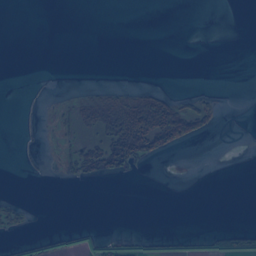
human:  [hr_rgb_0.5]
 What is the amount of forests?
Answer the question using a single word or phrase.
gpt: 53

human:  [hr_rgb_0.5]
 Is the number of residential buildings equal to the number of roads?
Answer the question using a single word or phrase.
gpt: no

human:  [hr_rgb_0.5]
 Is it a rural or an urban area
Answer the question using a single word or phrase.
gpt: rural

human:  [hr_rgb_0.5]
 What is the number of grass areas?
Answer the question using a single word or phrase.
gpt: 19

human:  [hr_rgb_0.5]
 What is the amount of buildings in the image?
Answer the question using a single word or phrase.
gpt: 2

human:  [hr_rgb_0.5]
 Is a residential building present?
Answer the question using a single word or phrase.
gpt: yes

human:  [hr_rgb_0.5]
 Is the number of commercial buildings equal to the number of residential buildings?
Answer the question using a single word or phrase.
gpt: no

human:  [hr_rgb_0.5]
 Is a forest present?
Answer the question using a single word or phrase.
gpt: yes

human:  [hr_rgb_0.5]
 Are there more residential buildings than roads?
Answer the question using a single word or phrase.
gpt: no

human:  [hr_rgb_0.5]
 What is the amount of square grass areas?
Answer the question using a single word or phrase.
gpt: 0

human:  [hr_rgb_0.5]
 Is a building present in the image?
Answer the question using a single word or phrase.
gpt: yes

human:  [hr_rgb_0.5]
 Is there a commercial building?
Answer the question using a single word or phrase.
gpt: no

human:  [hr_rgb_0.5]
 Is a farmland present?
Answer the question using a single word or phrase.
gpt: yes

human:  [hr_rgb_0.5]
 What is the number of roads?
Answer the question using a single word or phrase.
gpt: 42

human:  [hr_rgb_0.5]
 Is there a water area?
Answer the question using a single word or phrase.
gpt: yes

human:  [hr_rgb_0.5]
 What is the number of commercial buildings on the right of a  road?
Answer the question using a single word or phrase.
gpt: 0

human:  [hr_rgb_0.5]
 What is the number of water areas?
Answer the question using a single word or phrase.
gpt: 5

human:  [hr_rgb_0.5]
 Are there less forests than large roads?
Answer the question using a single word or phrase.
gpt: no

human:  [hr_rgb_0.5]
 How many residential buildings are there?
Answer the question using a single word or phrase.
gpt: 2

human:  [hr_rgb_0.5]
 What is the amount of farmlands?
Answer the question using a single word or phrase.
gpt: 4

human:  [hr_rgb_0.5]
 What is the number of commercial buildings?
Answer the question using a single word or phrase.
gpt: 0

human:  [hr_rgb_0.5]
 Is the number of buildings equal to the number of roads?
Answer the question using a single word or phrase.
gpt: no

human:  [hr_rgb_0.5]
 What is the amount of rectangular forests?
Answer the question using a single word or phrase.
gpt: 10

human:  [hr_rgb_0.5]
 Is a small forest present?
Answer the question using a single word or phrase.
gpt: yes

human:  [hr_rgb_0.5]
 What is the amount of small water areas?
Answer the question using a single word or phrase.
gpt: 3

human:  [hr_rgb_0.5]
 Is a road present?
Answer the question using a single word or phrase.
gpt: yes

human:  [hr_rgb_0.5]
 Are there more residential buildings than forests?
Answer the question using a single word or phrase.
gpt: no

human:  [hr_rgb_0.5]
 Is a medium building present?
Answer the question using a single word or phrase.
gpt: no

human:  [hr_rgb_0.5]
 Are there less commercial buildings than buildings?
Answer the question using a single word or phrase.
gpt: yes

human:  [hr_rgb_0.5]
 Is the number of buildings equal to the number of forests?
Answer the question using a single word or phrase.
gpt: no

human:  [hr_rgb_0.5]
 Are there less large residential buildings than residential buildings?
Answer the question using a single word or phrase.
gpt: yes

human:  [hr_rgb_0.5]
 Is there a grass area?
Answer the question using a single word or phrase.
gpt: yes

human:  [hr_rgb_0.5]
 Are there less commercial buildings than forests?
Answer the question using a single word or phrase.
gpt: yes

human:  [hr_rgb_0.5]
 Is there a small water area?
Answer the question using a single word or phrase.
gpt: yes

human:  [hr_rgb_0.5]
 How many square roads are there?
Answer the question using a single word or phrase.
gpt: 0

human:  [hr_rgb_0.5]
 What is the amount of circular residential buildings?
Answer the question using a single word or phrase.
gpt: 0

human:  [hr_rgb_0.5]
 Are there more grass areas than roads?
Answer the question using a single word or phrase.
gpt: no

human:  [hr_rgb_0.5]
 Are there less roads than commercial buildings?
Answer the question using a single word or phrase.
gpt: no

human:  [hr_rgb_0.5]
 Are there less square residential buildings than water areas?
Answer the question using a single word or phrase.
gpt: yes

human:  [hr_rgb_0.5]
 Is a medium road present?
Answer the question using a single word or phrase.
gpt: no

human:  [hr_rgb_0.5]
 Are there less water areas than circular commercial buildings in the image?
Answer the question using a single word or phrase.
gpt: no

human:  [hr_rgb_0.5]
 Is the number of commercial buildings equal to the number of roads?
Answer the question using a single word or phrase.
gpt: no

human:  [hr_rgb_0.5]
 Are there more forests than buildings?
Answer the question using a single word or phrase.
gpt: yes

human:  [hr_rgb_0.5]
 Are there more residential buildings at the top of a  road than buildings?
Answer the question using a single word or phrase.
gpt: no

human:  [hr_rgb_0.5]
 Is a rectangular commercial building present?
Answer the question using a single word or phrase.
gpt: no

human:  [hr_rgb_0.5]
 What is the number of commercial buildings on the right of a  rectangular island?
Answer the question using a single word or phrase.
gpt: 0

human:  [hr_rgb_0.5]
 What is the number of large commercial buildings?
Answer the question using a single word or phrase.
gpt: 0

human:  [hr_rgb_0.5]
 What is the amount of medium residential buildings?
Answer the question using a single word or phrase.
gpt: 0

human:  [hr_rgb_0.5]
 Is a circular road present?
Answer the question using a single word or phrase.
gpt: no

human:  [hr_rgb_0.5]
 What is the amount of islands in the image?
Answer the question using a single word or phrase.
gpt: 3

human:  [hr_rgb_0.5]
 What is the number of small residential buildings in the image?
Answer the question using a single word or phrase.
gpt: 2

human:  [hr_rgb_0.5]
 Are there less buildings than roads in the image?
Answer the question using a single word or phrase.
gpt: yes

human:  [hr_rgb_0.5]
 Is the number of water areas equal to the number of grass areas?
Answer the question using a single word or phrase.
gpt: no

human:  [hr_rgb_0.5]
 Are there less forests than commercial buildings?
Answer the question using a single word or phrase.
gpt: no

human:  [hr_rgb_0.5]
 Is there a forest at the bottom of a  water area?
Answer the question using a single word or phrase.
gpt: yes

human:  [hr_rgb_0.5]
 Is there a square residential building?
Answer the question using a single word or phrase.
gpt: no

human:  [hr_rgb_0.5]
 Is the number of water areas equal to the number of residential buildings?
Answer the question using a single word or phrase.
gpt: no

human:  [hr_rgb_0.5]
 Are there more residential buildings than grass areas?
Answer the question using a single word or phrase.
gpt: no

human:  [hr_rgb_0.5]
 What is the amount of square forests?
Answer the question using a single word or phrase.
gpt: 9

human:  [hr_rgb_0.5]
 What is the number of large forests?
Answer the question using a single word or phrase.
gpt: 9

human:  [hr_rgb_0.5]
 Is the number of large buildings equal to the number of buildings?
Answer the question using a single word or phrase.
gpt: no

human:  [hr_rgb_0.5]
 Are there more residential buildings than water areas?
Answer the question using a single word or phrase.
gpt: no

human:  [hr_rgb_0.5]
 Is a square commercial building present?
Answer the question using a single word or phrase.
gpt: no

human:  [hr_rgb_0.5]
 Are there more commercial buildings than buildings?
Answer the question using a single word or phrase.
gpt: no